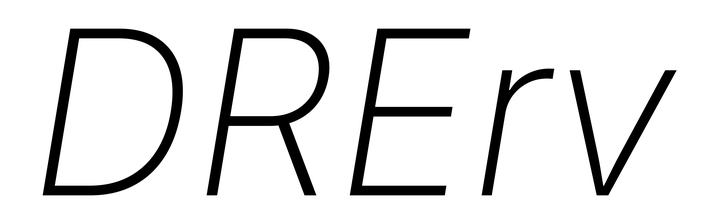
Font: Inter-Italic_ExtraLight_Italic